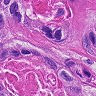
Metastatic tissue present: yes